Field crop: maize
Growth stage: 2
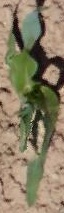
Species: maize